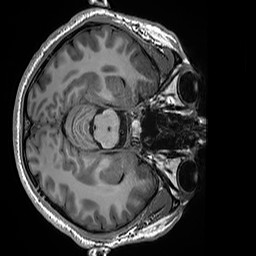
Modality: T1w
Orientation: axial
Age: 27
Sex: male
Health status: healthy
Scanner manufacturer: siemens
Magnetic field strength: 3 T
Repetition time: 2.5 s
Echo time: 0.00299 s